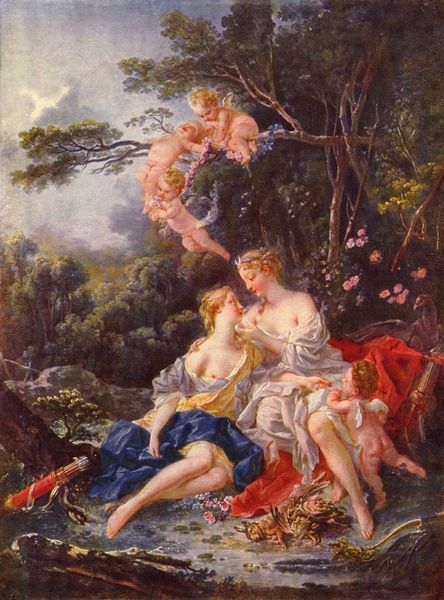
Titel: Jupiter und Kallisto
Künstler: François Boucher
Standort: Moskva
Institution: The Pushkin State Museum of Fine Arts
Schlagwörter: baum, blau, flügel, gemälde, himmel, mann, nackt, umhang, wasser, weiß, wolken, baden, bäume, fluss, frauen, gelb, grün, landschaft, mädchen, sitzen, äste, blume, blumen, brust, bunt, busen, femmes, frankreich, frau, frisur, kleid, kleider, männer, blüten, rosen, rot, wolke, malerei, blond, arm, arme, barock, falten, kleidung, ast, bach, natur, büsche, sonne, gewand, haare, sitzend, stoff, stoffe, kind, paar, pflanzen, dekolletee, lippen, rokoko, rosa, wald, kinder, engel, garten, hase, putte, putto, beine, bein, brüste, farbig, leidenschaft, liebe, zärtlichkeit, bogen, italien, zwei, röcke, idylle, france, jaune, vert, faltenwurf, junge, knie, waldrand, bad, hängen, schweben, lichtung, schwert, mythologie, göttin, girlanden, liebespaar, romantisch, mythos, nymphe, nymphen, eros, rouge, sinnlich, verwandtschaft, femme, amor, putten, fleurs, köcher, putti, pfeil, arbre, ciel, foret, nature, paysage, cheveux, peinture, sein, blonde, fleur, robe, diana, diane, pfeile, amour, apollon, eau, armor, bleu, pierre, enfants, muses, enfant, marie, vierge, arc, entblößung, nuage, nuages, paradiesisch, huile, arbres, bleue, nue, lieblich, aile, ange, anges, oiseau, boucher, fragonard, lancret, herbe, buisson, aphrodite, eroten, ailes, branche, angelot, tresse, puttos, baignade, rococo, nudité, homosexuell, pique nique, déesse, jupiter, zeus, cupidon, lumieres, xviie, beum, galanterie, nues, de troy, acide, nu, bucolique, carquois, angelots, chérubins, chérubin, guirlandes, bloind, jeux, kallisto, 17e, huile sur toile, bouchard, nénuphars, faisceau, girlandes, lesbos